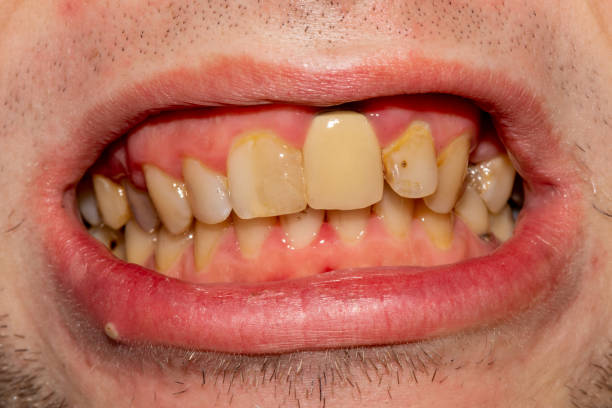
Condition: Gingivitis